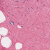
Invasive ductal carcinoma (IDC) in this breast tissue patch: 0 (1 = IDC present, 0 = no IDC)